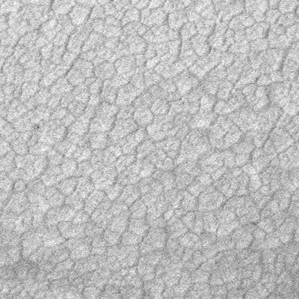
Label: frost